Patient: sex F, age 62
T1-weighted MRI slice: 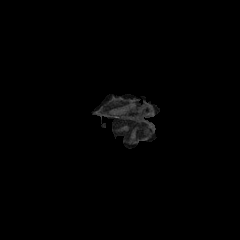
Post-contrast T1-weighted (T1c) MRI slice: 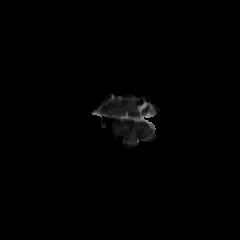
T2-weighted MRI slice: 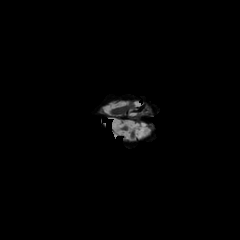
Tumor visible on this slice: no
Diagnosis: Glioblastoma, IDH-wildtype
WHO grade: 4